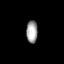
Tissue: lung
Cell type: Endothelial cells
Senescence score: 0.679
Nuclear area (px): 249
Mean DAPI intensity: 160.402